Field crop: maize
Growth stage: 2
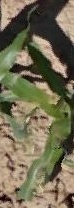
Species: maize